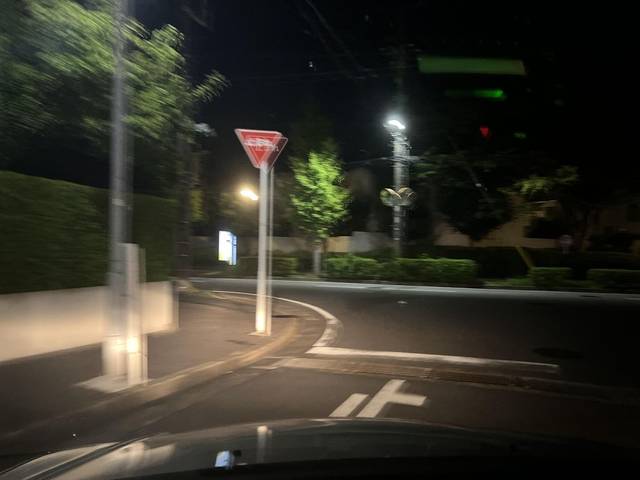
Region: Japan
Coordinates: 35.639, 139.894